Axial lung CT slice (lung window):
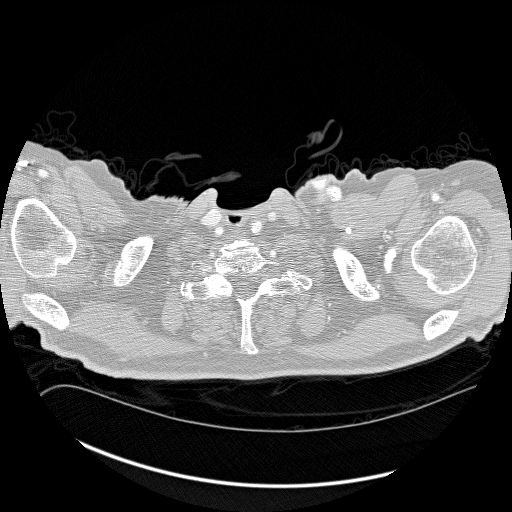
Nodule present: no